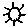
Label: sun